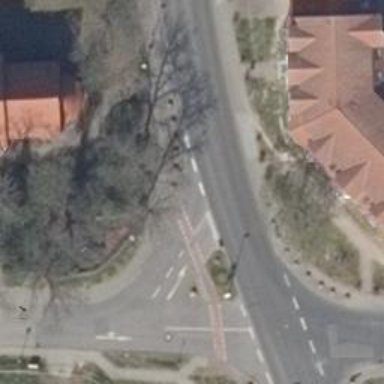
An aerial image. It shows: Residential road with asphalt surface and lane markings.